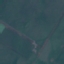
Land use / land cover: HerbaceousVegetation